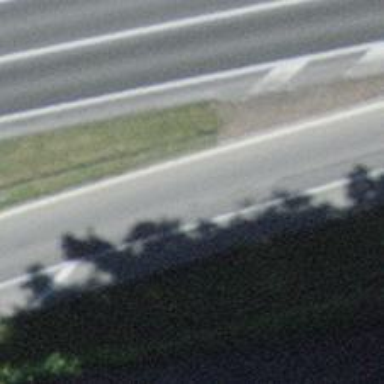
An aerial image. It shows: Trunk link highway with asphalt surface.